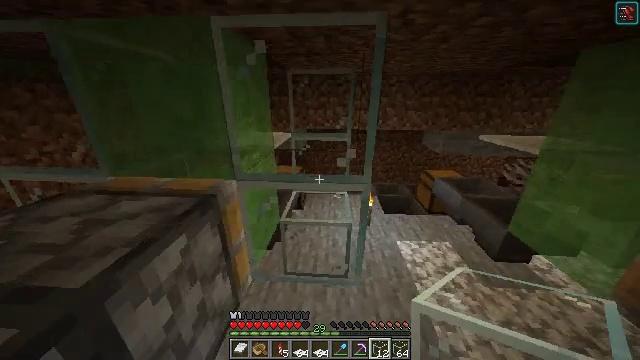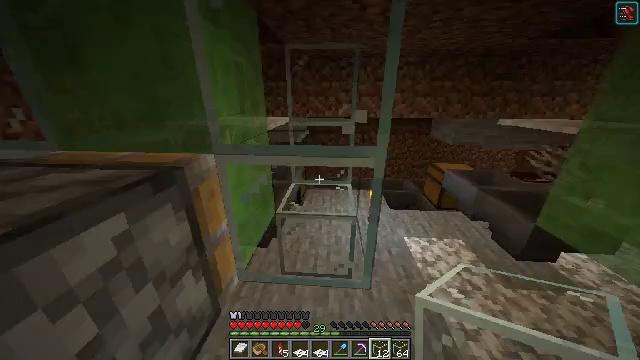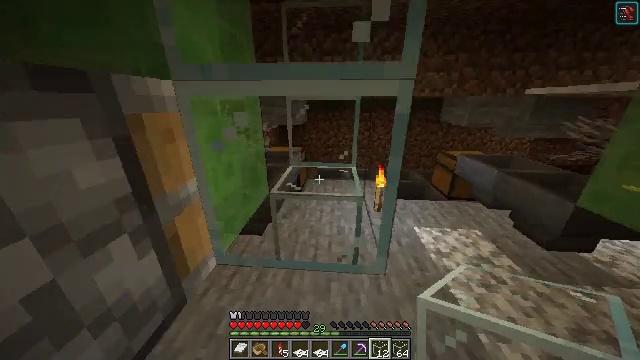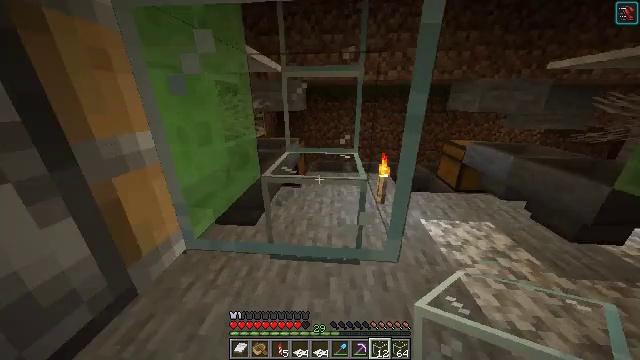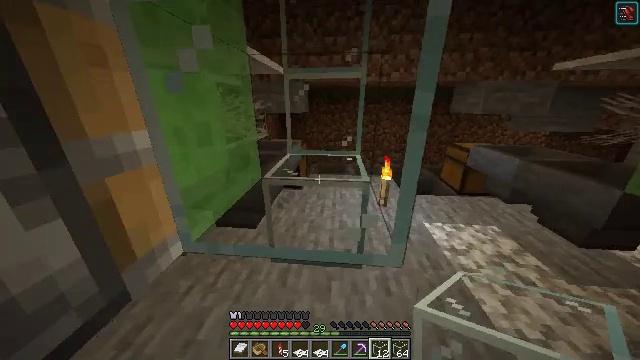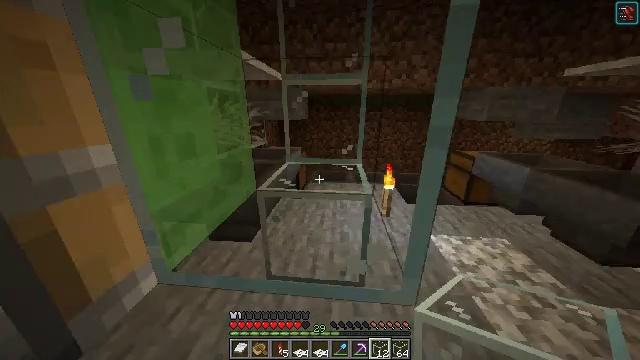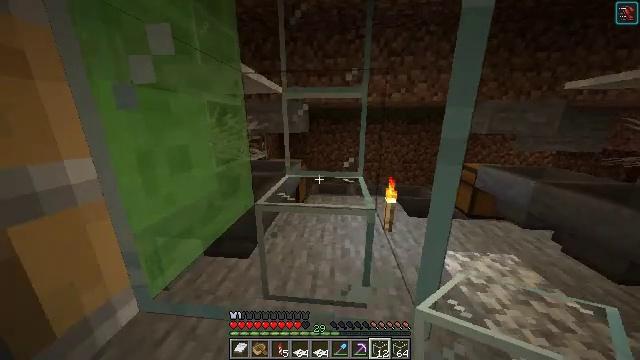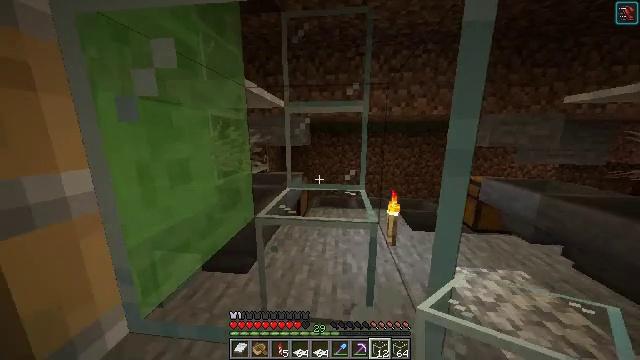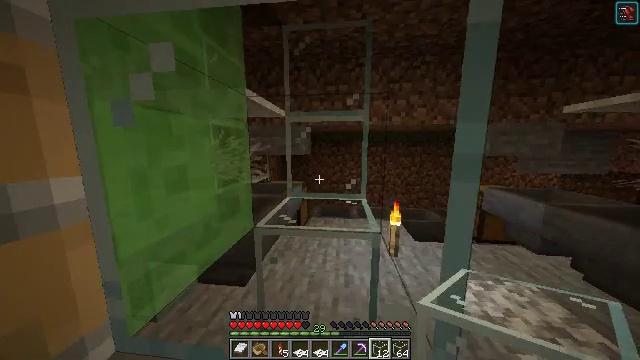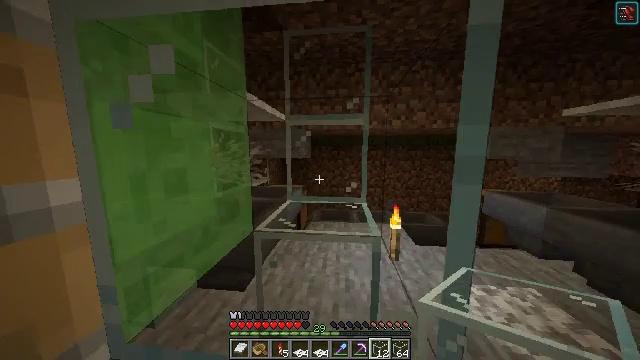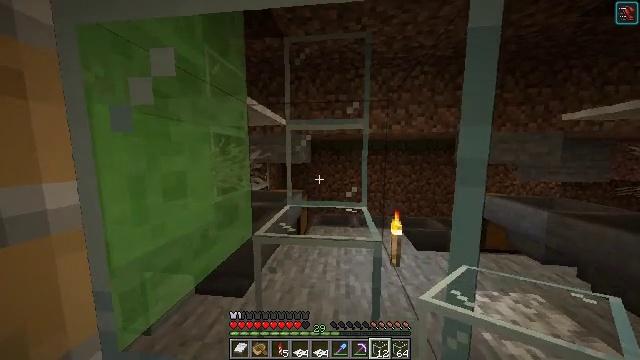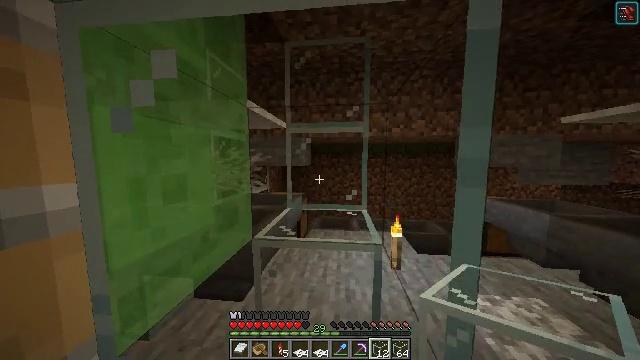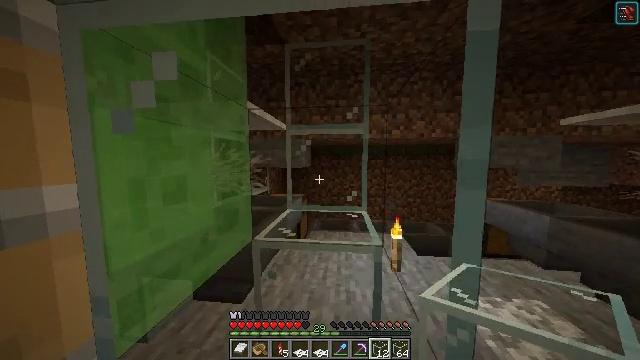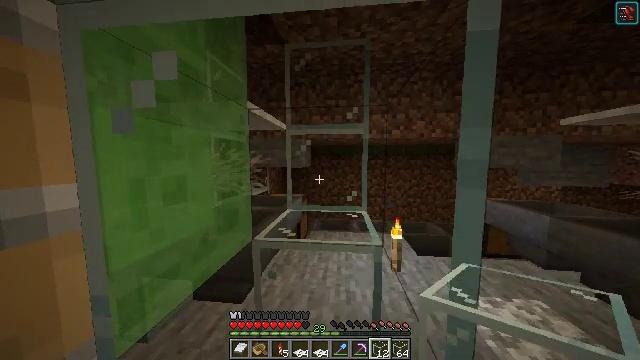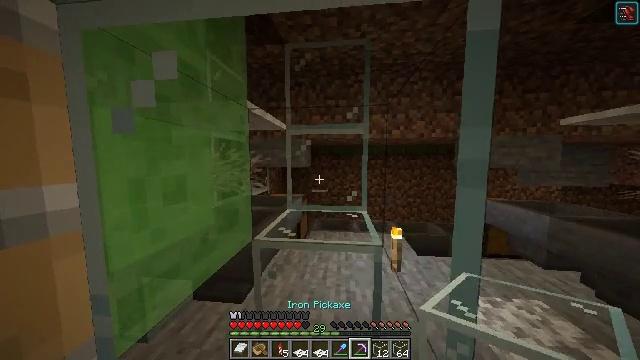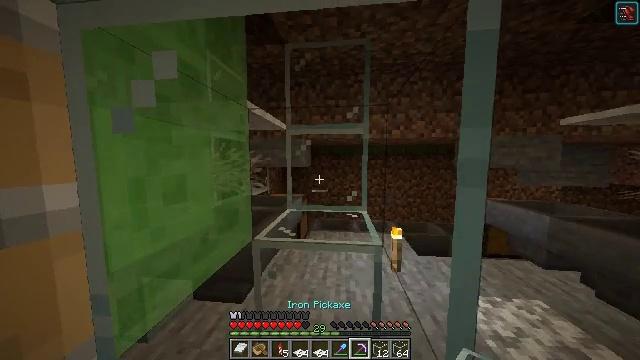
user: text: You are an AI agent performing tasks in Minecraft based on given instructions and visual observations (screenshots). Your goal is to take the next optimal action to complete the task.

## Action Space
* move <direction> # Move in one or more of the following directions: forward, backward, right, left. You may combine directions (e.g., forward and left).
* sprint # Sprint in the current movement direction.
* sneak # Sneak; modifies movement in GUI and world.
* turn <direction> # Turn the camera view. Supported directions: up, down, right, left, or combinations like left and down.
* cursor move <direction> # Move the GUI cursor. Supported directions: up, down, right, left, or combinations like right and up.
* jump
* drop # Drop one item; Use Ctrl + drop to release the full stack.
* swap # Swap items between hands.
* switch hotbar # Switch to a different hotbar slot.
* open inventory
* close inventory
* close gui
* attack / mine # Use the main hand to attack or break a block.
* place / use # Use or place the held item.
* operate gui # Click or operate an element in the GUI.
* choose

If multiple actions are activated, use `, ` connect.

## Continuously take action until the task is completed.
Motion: motion action
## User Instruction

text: Shatter the glass to collect it.
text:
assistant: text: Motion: no_op
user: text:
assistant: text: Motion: no_op
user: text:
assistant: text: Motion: no_op
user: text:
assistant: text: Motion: no_op
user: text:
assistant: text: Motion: turn up
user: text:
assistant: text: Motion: turn up
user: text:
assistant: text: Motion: turn up
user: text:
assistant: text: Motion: turn up
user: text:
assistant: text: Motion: turn up
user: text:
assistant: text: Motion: turn up
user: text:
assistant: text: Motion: no_op
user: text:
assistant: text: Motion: no_op
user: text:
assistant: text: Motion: no_op
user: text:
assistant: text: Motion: no_op
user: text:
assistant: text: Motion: no_op
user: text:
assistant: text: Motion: no_op
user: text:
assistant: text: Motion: no_op
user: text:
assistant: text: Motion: turn up
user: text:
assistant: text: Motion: attack / mine
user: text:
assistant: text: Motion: attack / mine
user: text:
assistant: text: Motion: turn up, attack / mine
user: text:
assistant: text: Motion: turn up, attack / mine
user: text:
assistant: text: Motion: turn up, attack / mine
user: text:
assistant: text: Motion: turn up, attack / mine
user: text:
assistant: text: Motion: turn up, attack / mine
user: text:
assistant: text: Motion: turn up, attack / mine
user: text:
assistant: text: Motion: attack / mine
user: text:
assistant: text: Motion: attack / mine
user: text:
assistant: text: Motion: attack / mine
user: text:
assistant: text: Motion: turn up, attack / mine